Question: I'm trying to add a check box to each row of my search results to allow the selected row of data to be deleted from MySQL and I'm stuck on how to do it.
here is what I have for my code I want to add the delete feature to.
'''
echo '<table width="100%" border="1" align="center" cellpadding="0" cellspacing="0">';
echo '<th>ID</th><th>Team</th><th>Last Name</th><th>First Name</th><th>Registered</th><th>Payment</th><th>Physical</th><th>Photo Taken</th><th>Member Photo</th><th>View Member</th><th>Edit Member</th><th>Delete</th>';
while($rows = mysql_fetch_array($raw_results)){
// If $color==1 table row color = #FFC600
if($color==1){
echo "<tr bgcolor='#C6E7F7'>
<td><center>".$rows['id']."</td></center><td><center><img src='".$rows['logo_src']."'height='30' width='50'/></td><td><center>".$rows['last_name']."</td></center><td><center>".$rows['first_name']."</center></td><td><center>".$rows['registration']."</center></td><td><center>".$rows['pay_status']."</center></td><td><center>".$rows['physical']."</center></td><td><center>".$rows['photo']."</center></td><td><center><img src='".$rows['member_photo']."'height='30' width='50'/></center></td><td><center><a href=view_member.php?id=$rows[id]><img src=data/icons/viewmore.gif height='20' width='20' border='0'/></center></td><td><center><a href=edit_member.php?id=$rows[id]><img src=data/icons/viewmore.gif height='20' width='20' border='0'/></center></td><td><center></tr>";
'''
so the very last column where it say's delete, I want to add a checkbox in the rows below that and then a button below the search results box to delete the selected row. I'm stuck on how to add the checkbox.
Here's a pic of the results page

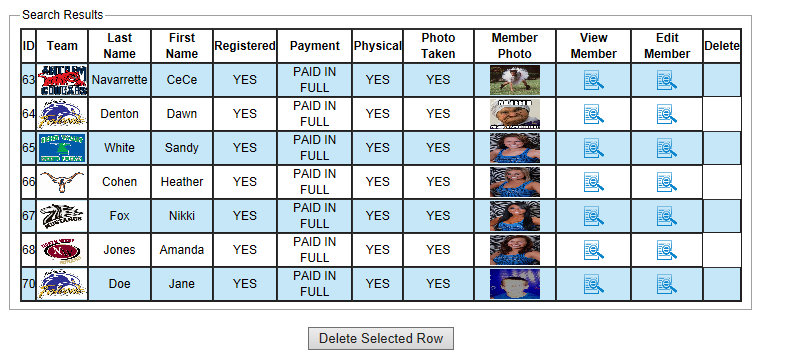
Answer: Wrap the whole table and button in a form:
'''
<form action="" method="post">
...
...
</form>
'''
Inside your while loop, add a checkbox to the delete cell:
'''
// concatenate or echo as required
<input type="checkbox" name="delete[]" value="<?php echo (int)$rows['id']; ?>" />
'''
Make sure your button is of type 'submit':
'''
<input type="submit" value="Delete Selected" />
'''
On the PHP side:
'''
if(isset($_POST['delete']) && is_array($_POST['delete']) && count($_POST['delete']) > 0){
foreach($_POST['delete'] as $deleteId){
// run query to delete $deleteId
}
}
'''
This works because PHP parses the checkboxs with the names 'delete[]' into a native array